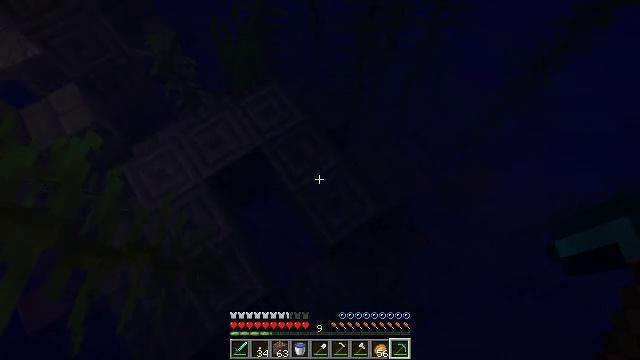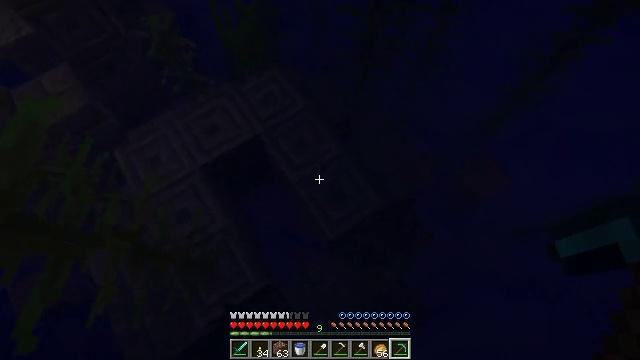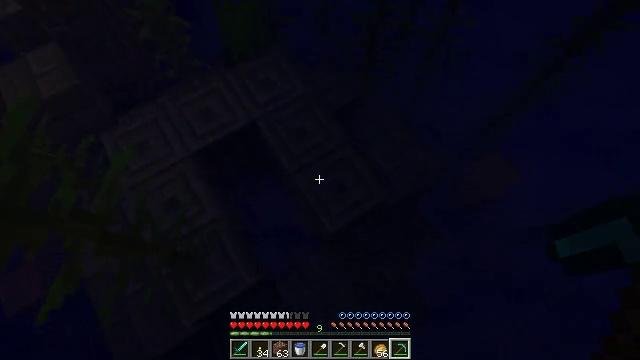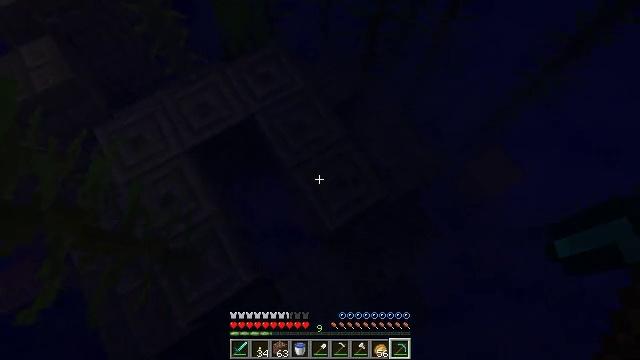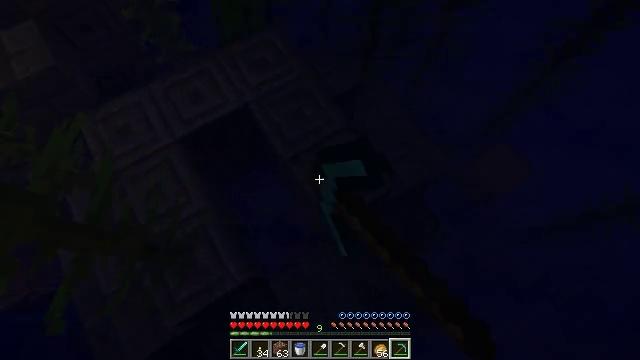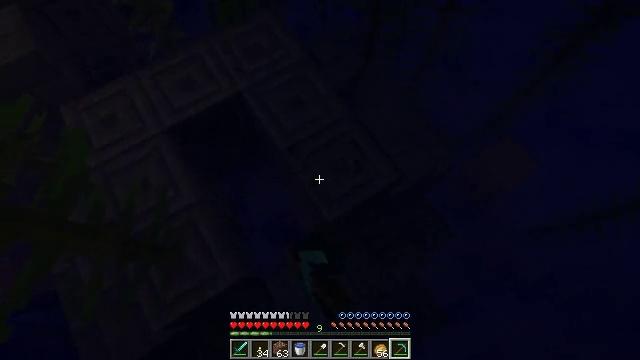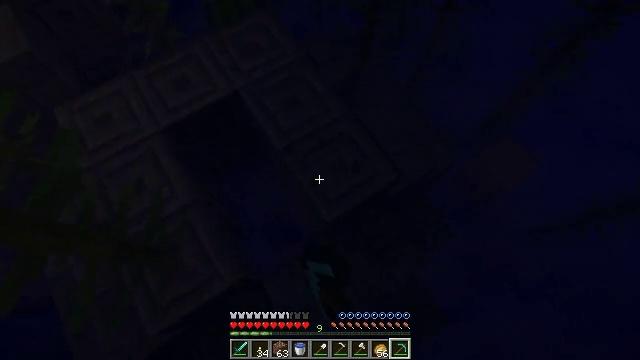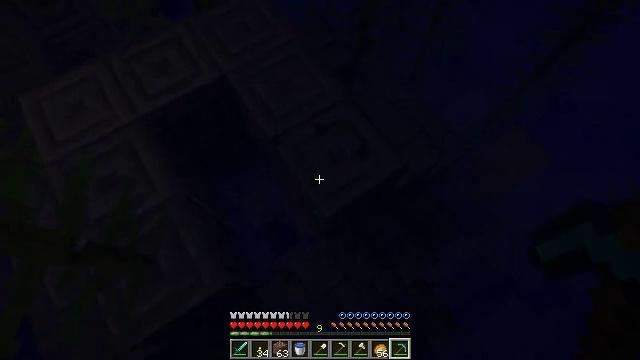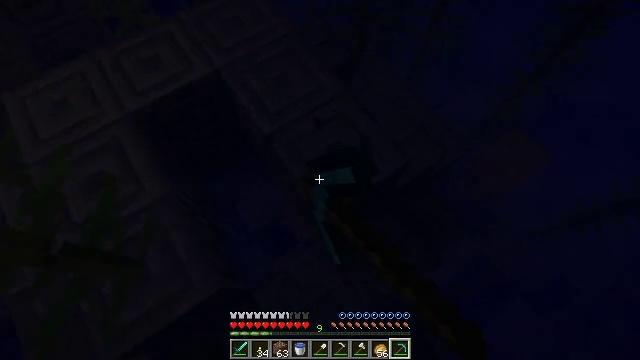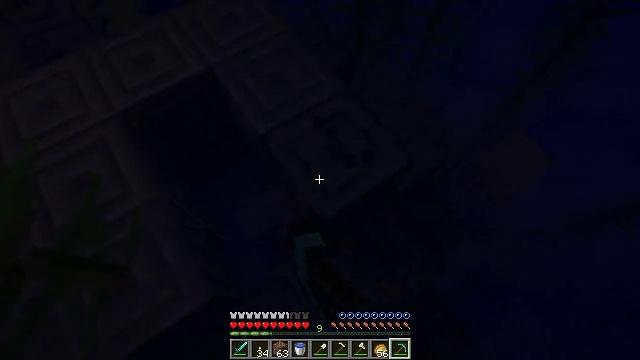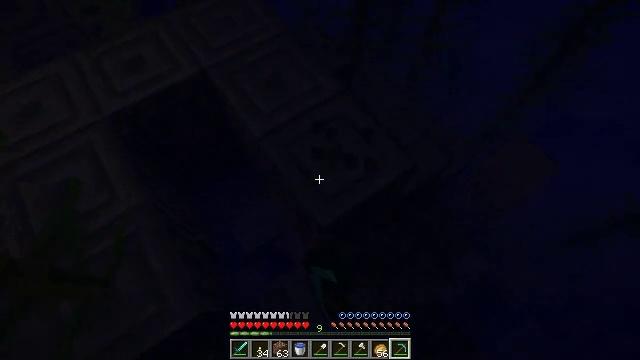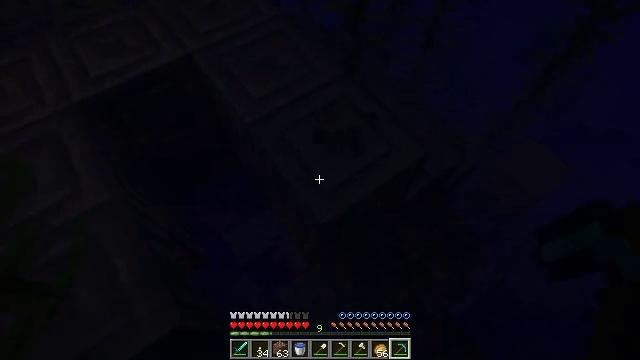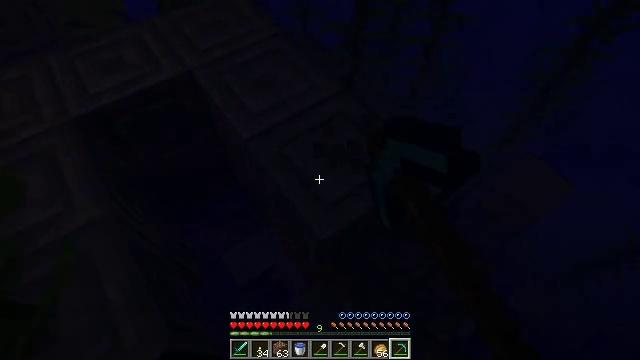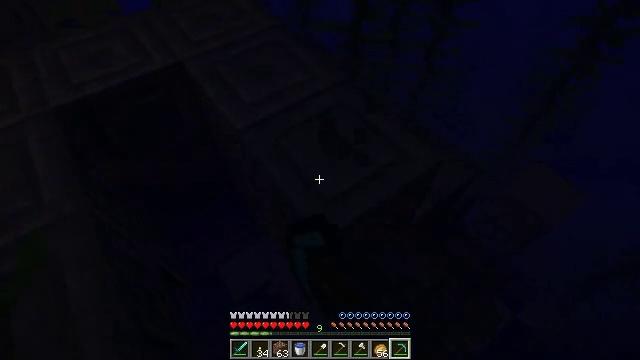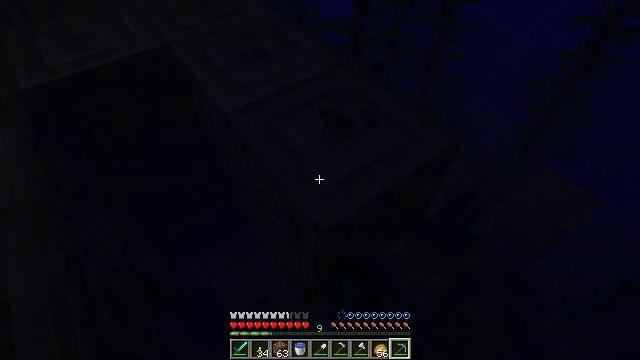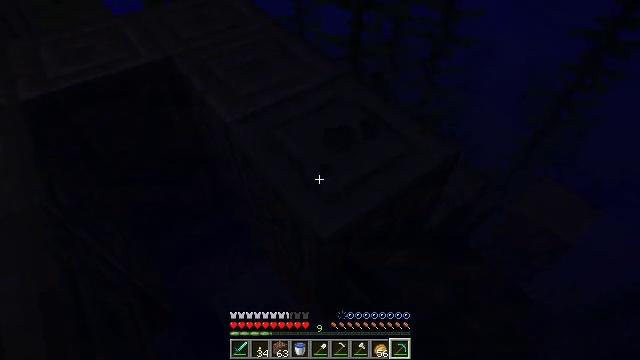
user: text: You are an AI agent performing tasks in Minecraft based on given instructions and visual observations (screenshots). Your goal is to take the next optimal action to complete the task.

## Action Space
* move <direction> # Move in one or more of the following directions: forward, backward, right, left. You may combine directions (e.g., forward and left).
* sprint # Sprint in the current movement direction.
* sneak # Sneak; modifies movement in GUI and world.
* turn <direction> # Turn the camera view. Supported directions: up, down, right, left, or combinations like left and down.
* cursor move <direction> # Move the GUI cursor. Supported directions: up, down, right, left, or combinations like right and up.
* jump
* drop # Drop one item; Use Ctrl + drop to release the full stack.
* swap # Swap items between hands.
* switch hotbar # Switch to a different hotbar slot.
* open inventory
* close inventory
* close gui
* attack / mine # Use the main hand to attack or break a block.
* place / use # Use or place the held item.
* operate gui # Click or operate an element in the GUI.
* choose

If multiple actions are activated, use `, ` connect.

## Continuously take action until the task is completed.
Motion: motion action
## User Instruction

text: Collect chiseled stone bricks for building.
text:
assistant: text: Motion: move right, sneak, turn left
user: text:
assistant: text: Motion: sneak, turn left
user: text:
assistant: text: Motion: sneak, attack / mine
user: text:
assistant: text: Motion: sneak, attack / mine
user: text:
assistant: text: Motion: sneak, attack / mine
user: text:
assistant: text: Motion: sneak, attack / mine
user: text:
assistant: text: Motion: sneak, attack / mine
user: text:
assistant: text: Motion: sneak, attack / mine
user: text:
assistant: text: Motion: sneak, turn up, attack / mine
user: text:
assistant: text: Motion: sneak, turn up, attack / mine
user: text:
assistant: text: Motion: sneak, turn up, attack / mine
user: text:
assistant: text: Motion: sneak, turn up, attack / mine
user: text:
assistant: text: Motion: sneak, turn up, attack / mine
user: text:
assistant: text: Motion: sneak, turn up, attack / mine
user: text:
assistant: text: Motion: sneak, turn up, attack / mine
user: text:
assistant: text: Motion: sneak, attack / mine
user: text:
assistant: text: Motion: sneak, attack / mine
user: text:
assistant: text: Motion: sneak, attack / mine
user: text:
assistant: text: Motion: sneak, attack / mine
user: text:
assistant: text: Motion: sneak, attack / mine
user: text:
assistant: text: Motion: sneak, attack / mine
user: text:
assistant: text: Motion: sneak, attack / mine
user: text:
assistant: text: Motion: sneak, attack / mine
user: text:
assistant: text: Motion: sneak, attack / mine
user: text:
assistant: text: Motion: sneak, attack / mine
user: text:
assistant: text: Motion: sneak, attack / mine
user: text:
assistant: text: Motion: sneak, attack / mine
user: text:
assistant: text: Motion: sneak, attack / mine
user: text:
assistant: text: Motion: sneak, attack / mine
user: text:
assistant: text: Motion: sneak, attack / mine